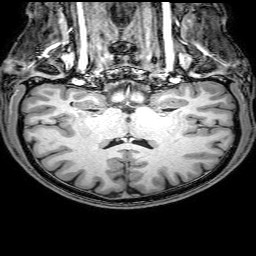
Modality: T1w
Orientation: sagittal
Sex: male
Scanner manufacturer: philips
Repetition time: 0.008106 s
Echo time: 0.00372 s